Field crop: maize
Growth stage: 2
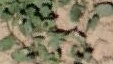
Species: convolvulus